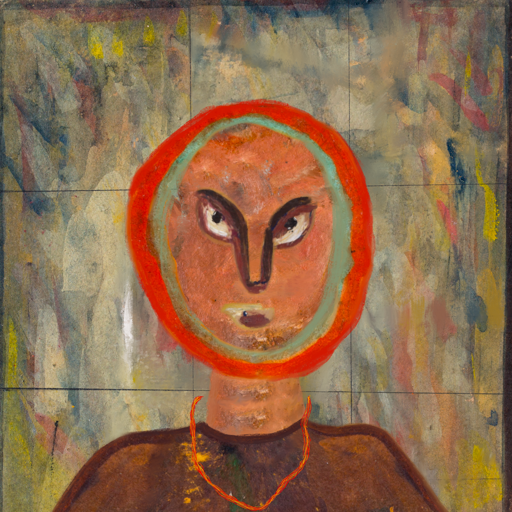
Background: GypsyMother, Head And Neck Front: Boggyland, Face Front: After_Raid, Bust: Comrade, Hair Front: Sisters, Head Accessory: Blank, Second Necklace: Gypsy_Mother_2, Necklace: Blank, Baby: Blank